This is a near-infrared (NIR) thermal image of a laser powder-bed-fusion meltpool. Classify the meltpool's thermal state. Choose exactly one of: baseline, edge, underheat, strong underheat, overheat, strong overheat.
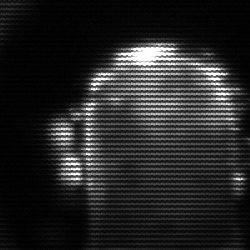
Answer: baseline